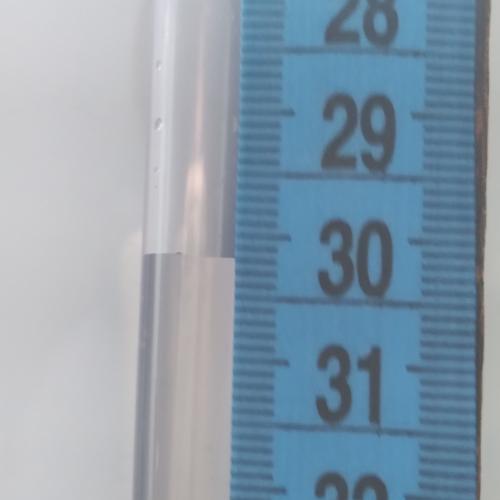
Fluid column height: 30.2 cm